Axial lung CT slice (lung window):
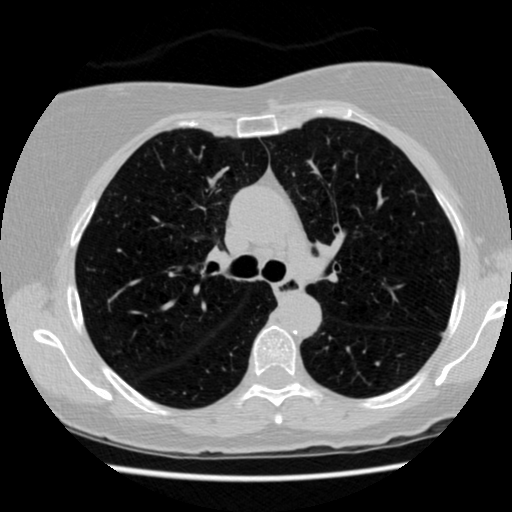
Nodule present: no